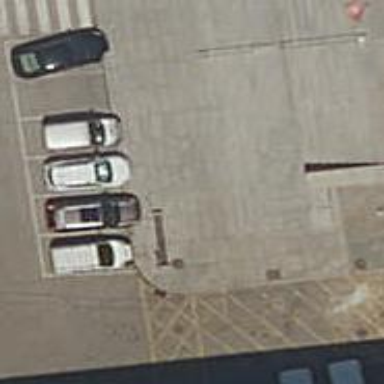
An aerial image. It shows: Bicycle parking facility.